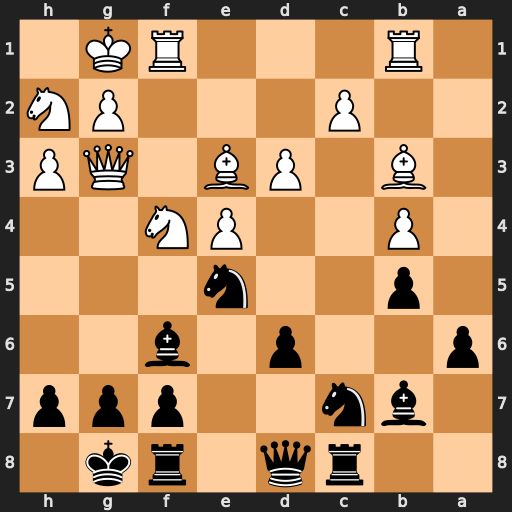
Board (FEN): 2rq1rk1/1bn2ppp/p2p1b2/1p2n3/1P2PN2/1B1PB1QP/2P3PN/1R3RK1
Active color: b
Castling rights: -
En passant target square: -
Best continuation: Bh4 Qxh4 Qxh4